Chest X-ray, PA view. Patient: 46 years old, sex M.
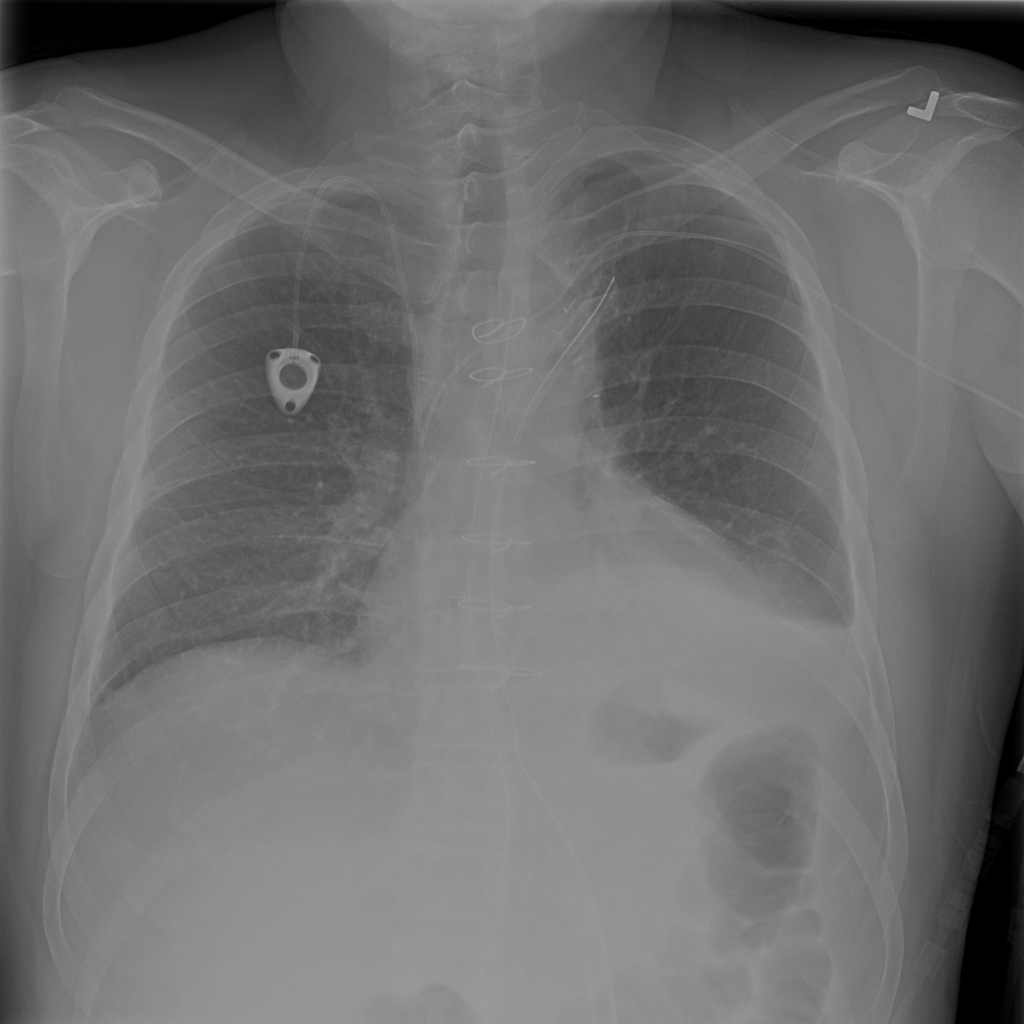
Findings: Atelectasis, Effusion